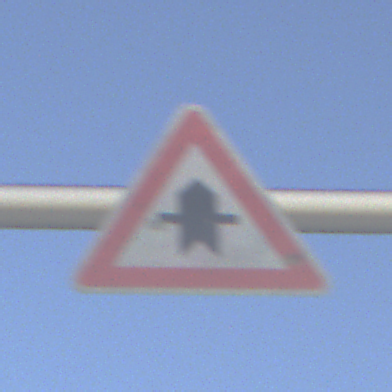
Verkehrszeichen: Vorfahrt
Umgebung: Outdoor, Nature
Tageszeit: SunriseSunset
Wetter: Clear
Licht: Natural
Jahreszeit: NotSpecified
Kontrast: HighContrast